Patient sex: M
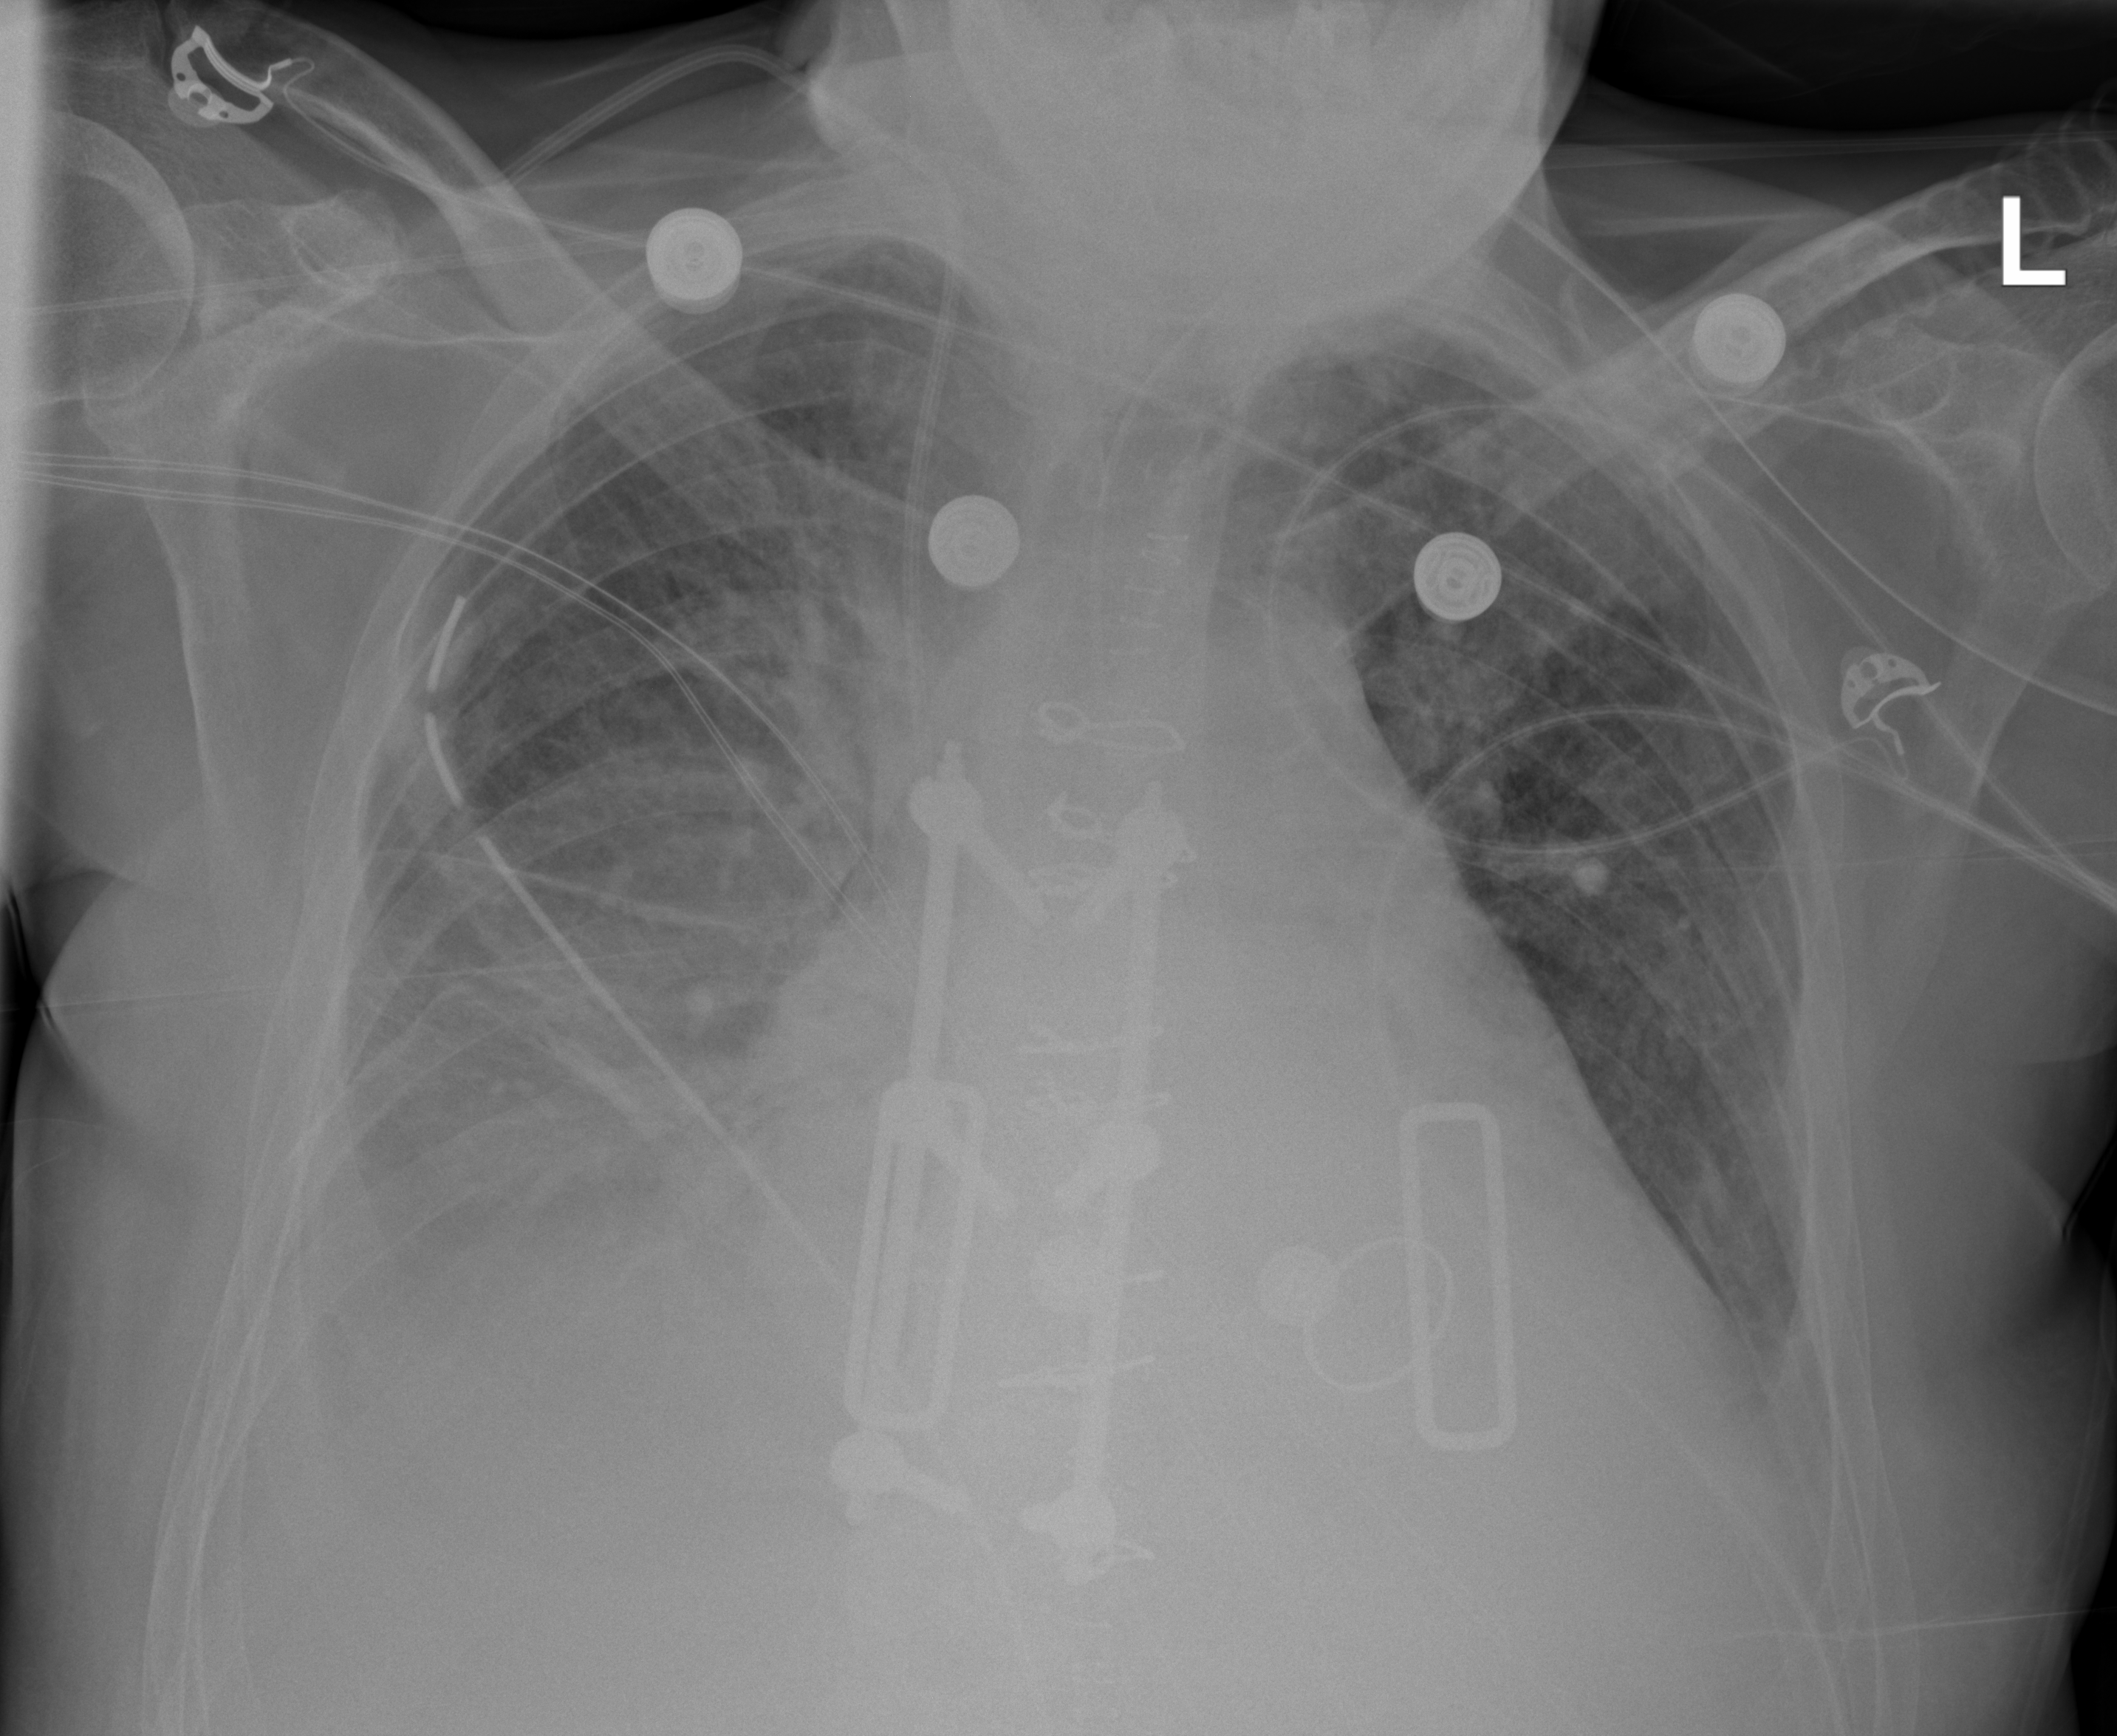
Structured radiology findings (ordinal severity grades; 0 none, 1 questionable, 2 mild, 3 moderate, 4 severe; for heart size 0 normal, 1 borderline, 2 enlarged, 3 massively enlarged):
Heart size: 2
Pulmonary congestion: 3
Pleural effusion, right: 3
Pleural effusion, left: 2
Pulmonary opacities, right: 2
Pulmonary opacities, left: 0
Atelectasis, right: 3
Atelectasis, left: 2